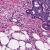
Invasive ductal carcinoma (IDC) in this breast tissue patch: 1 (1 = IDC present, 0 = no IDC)